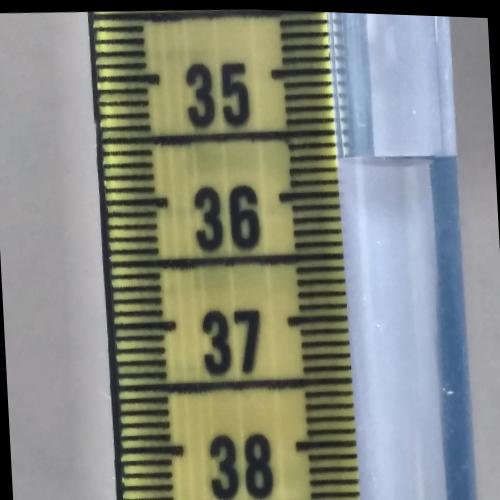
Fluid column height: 35.7 cm